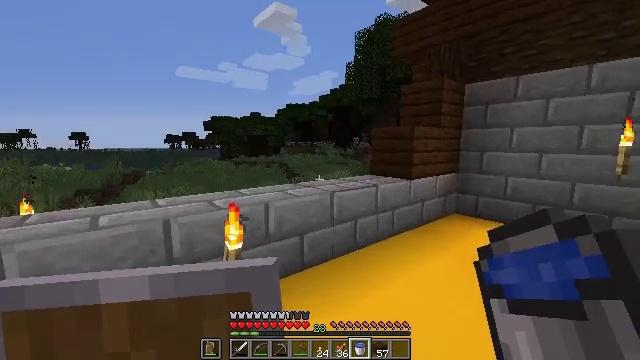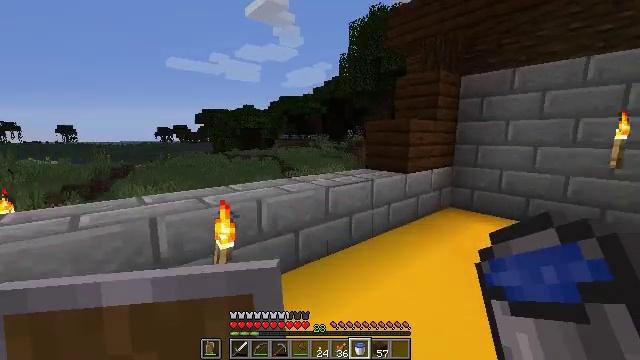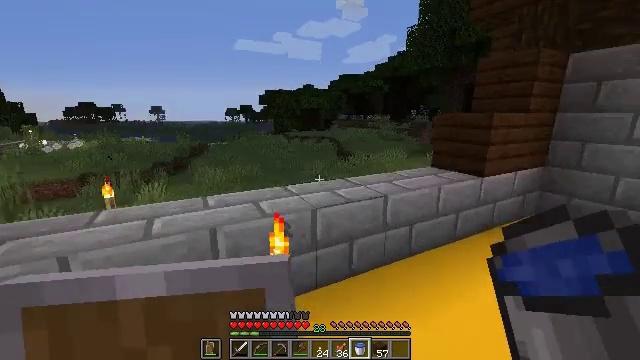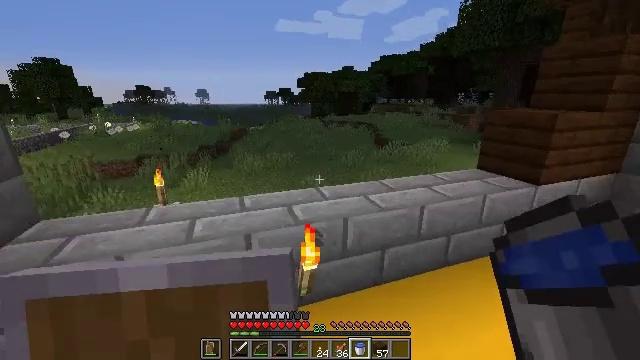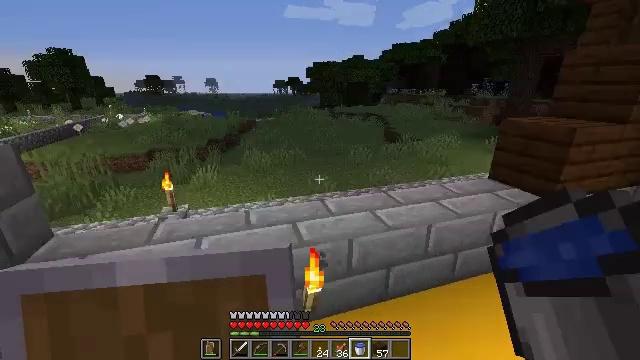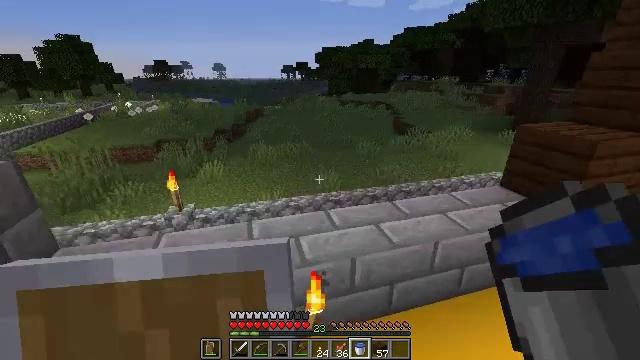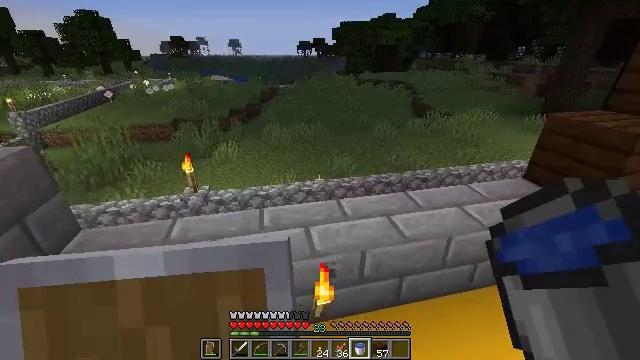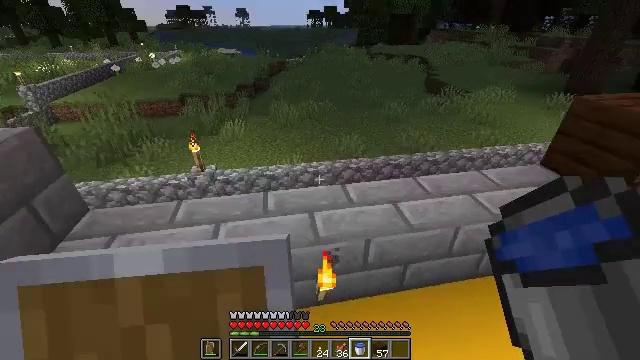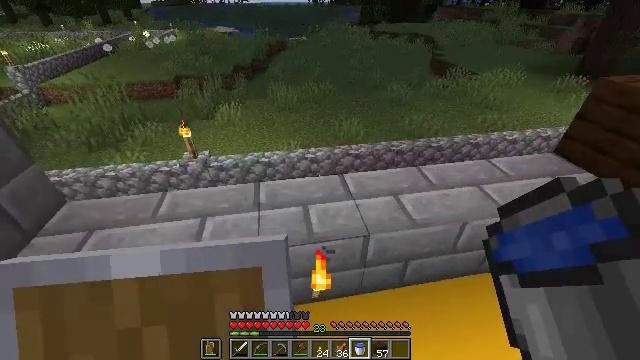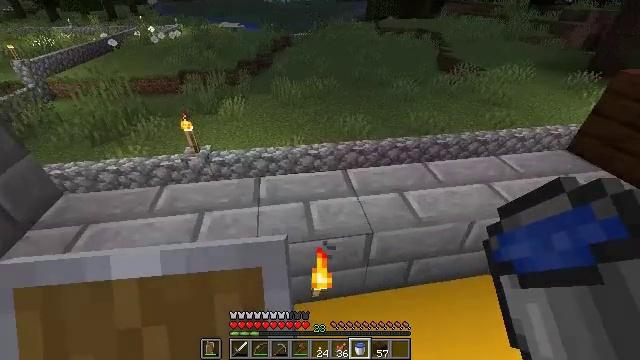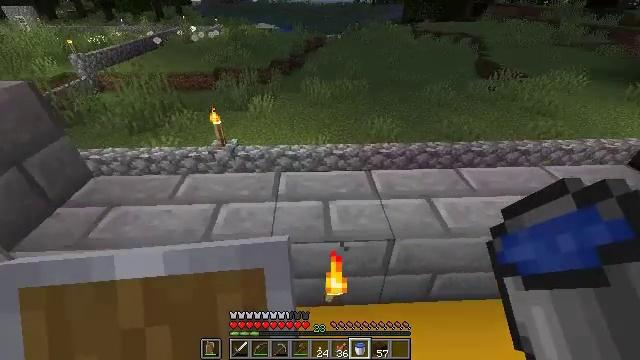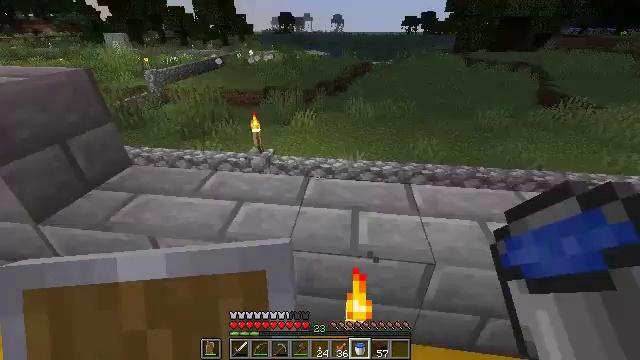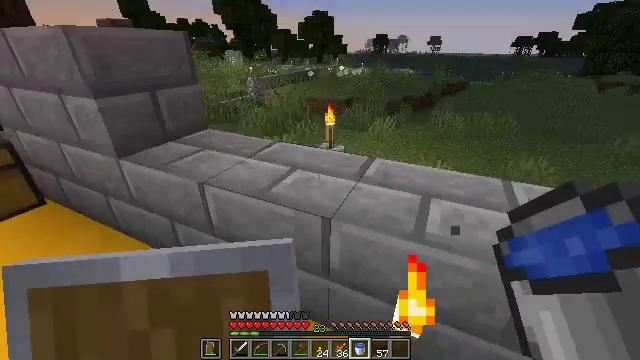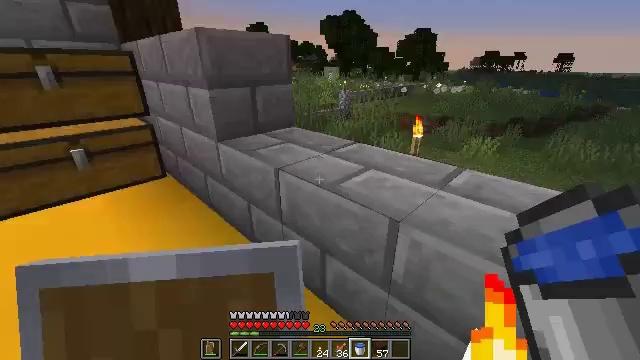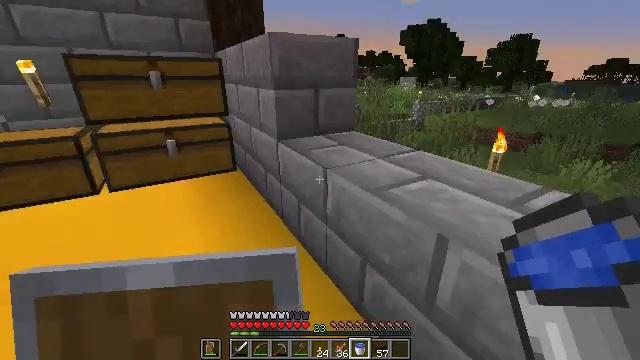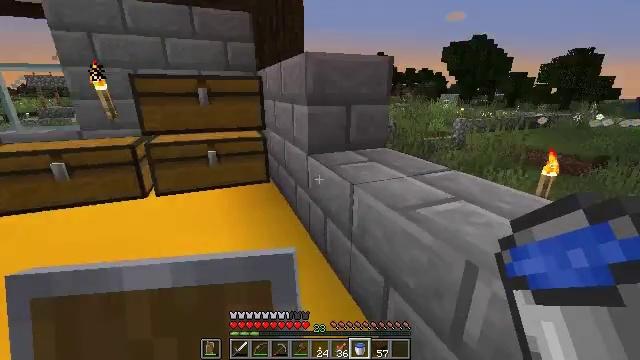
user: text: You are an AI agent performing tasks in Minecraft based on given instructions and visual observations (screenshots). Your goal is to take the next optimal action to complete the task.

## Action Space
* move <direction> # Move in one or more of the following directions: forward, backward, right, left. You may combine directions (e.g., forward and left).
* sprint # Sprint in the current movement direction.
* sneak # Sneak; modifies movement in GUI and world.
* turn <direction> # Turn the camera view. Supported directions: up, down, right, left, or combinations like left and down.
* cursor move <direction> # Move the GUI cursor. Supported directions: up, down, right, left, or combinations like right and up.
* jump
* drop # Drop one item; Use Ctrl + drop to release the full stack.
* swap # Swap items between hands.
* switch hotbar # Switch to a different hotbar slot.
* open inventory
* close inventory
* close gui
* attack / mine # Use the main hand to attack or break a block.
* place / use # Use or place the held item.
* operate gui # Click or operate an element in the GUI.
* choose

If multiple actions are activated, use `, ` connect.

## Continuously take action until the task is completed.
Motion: motion action
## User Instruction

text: Mine the red bed from the ground.
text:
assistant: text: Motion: move forward, turn right and down
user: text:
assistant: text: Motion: move forward, turn left and down, jump
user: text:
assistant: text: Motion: move forward, turn left and down, jump
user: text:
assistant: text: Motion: move forward, turn left and down, jump
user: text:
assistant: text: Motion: move forward, turn left and down
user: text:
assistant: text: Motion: move forward, turn left and down
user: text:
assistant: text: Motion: move forward, turn left and down
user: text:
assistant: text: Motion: turn down
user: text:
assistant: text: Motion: turn left
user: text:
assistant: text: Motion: turn left
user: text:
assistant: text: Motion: turn left and up
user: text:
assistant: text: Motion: turn left and up
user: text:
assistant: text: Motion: turn left and up
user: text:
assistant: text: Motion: turn left and up
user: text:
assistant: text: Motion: turn left and up
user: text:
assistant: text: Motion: turn left and up
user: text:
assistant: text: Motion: turn left and up
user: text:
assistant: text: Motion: turn left and up
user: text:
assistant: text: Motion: turn up
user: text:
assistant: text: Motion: turn right and up
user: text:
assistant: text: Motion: turn right and up
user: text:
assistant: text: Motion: turn right and down
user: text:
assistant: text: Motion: turn right and down
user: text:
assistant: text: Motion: turn right
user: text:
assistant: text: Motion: turn right and down
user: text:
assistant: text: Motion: turn right and down
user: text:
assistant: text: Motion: turn down
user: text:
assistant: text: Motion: no_op
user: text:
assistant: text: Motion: move forward, jump
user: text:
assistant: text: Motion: move forward, turn right, jump